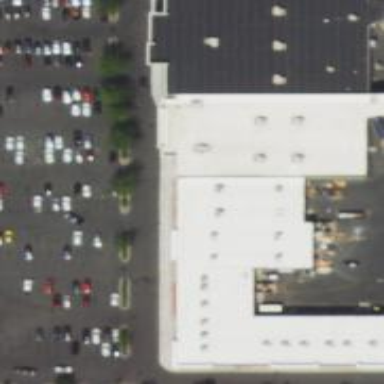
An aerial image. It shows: Fitness center located in leisure land.